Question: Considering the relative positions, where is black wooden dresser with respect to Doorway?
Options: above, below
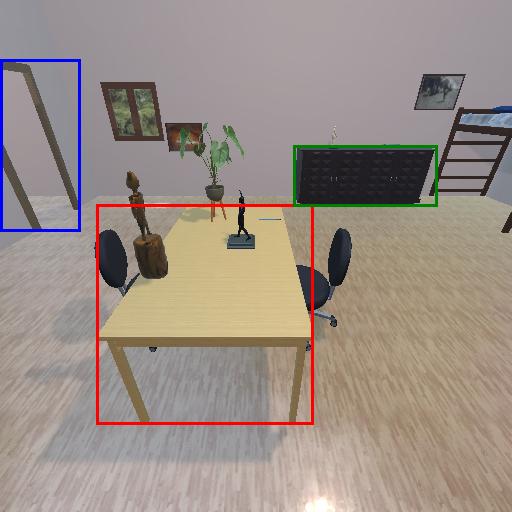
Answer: above